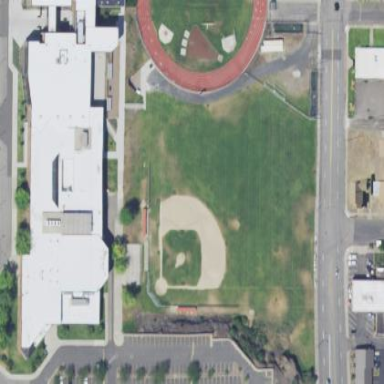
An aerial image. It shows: Baseball pitch for leisure and sports activities.